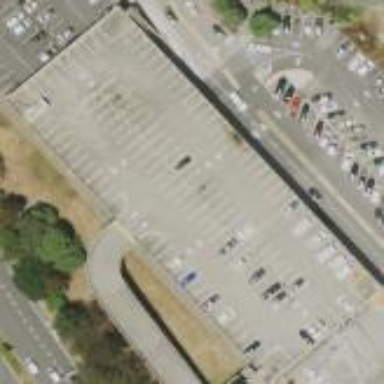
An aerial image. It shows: Multi-storey parking building.